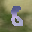
Label: 8